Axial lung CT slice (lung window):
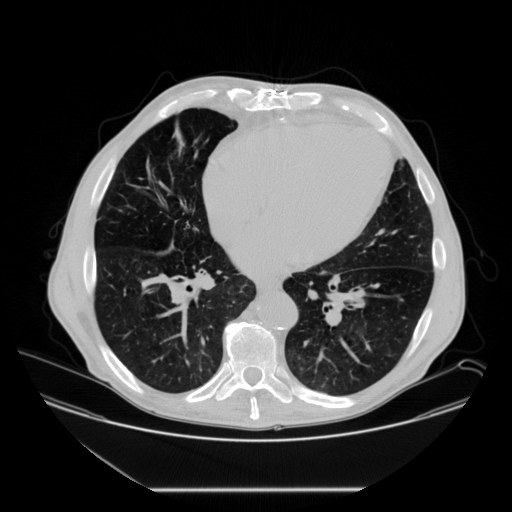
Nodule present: no